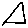
Label: triangle